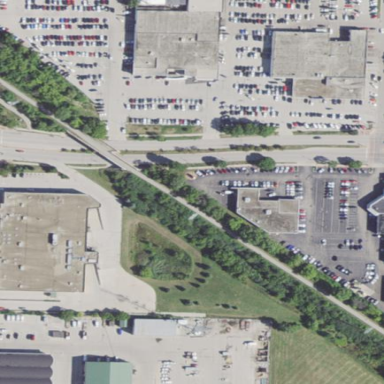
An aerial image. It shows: Car shop.